Question: I am very new to flutter, Trying to design a login screen as in the image, I took a column and added all the widgets one by one. But coming to bottom part I tried with mainAxisAlignment, crossAxisAlignment still no luck, The bottom part is coming after the login button in the screen i.e Don't have account? and Create Account. I need those fields in bottom left to the screen.Please help how to achieve this.
'''
return MaterialApp(
debugShowCheckedModeBanner: false,
home: Scaffold(
backgroundColor: Color.fromRGBO(150, 169, 62, 1),
body: Column(
mainAxisAlignment: MainAxisAlignment.spaceBetween,
children: <Widget>[
Container(
alignment: Alignment.topCenter,
child: Container(
child: Image.asset('assets/logo_400.png'),
margin: const EdgeInsets.all(60.0),
width: 150.0,
height: 150.0,
),
),
Text(
'Log into your account',
style: TextStyle(color: Colors.white, fontSize: 25),
),
Container(
margin: const EdgeInsets.all(40.0),
child: Column(
children: <Widget>[
TextFormField(
decoration: const InputDecoration(
icon: Icon(
Icons.phone,
color: Colors.white,
),
hintText: '10 digit mobile number',
hintStyle: TextStyle(color: Colors.white)),
),
SizedBox(height: 20,),
TextFormField(
decoration: const InputDecoration(
// enabledBorder: const OutlineInputBorder(
// // width: 0.0 produces a thin "hairline" border
// borderSide: const BorderSide(
// color: Colors.white, width: 0.0),
// ),
// border: const OutlineInputBorder(),
suffixIcon: Icon(
Icons.remove_red_eye,
color: Colors.white,
),
icon: Icon(
Icons.lock,
color: Colors.white,
),
hintText: 'Password',
hintStyle: TextStyle(color: Colors.white)),
),
SizedBox(
height: 5,
),
Row(
mainAxisAlignment: MainAxisAlignment.end,
children: <Widget>[
FlatButton(
//color: Colors.blue,
textColor: Colors.white,
//disabledColor: Colors.grey,
//disabledTextColor: Colors.black,
padding: EdgeInsets.all(8.0),
splashColor: Colors.blueAccent,
onPressed: () {
/*...*/
},
child: Text(
"Forgot Password",
style: TextStyle(
fontSize: 15.0,
decoration: TextDecoration.underline),
),
),
],
),
SizedBox(
height: 25,
),
Container(
margin: EdgeInsets.all(25.0),
child: ButtonTheme(
minWidth: 300.0,
height: 50.0,
buttonColor: Colors.white,
shape: RoundedRectangleBorder(
borderRadius: BorderRadius.circular(10)),
child: RaisedButton(
//shape: StadiumBorder(),
onPressed: () {},
textColor: Colors.black,
padding: const EdgeInsets.all(0.0),
child: Text(
'Login',
style: TextStyle(fontSize: 20),
),
),
),
),
//Spacer(),
SizedBox(
height: 150,
),
Row(
mainAxisAlignment: MainAxisAlignment.end,
children: <Widget>[
Column(
crossAxisAlignment: CrossAxisAlignment.end,
children: <Widget>[
Text(
"Don't have a account?",
style: TextStyle(
color: Colors.white, fontSize: 15),
),
FlatButton(
//color: Colors.blue,
textColor: Colors.white,
//disabledColor: Colors.grey,
//disabledTextColor: Colors.black,
padding: EdgeInsets.all(8.0),
splashColor: Colors.blueAccent,
onPressed: () {
/*...*/
},
child: Text(
"Create Account",
style: TextStyle(
fontSize: 20.0,
decoration: TextDecoration.underline),
),
)
],
)
],
)
],
)),
],
)),
);
'''

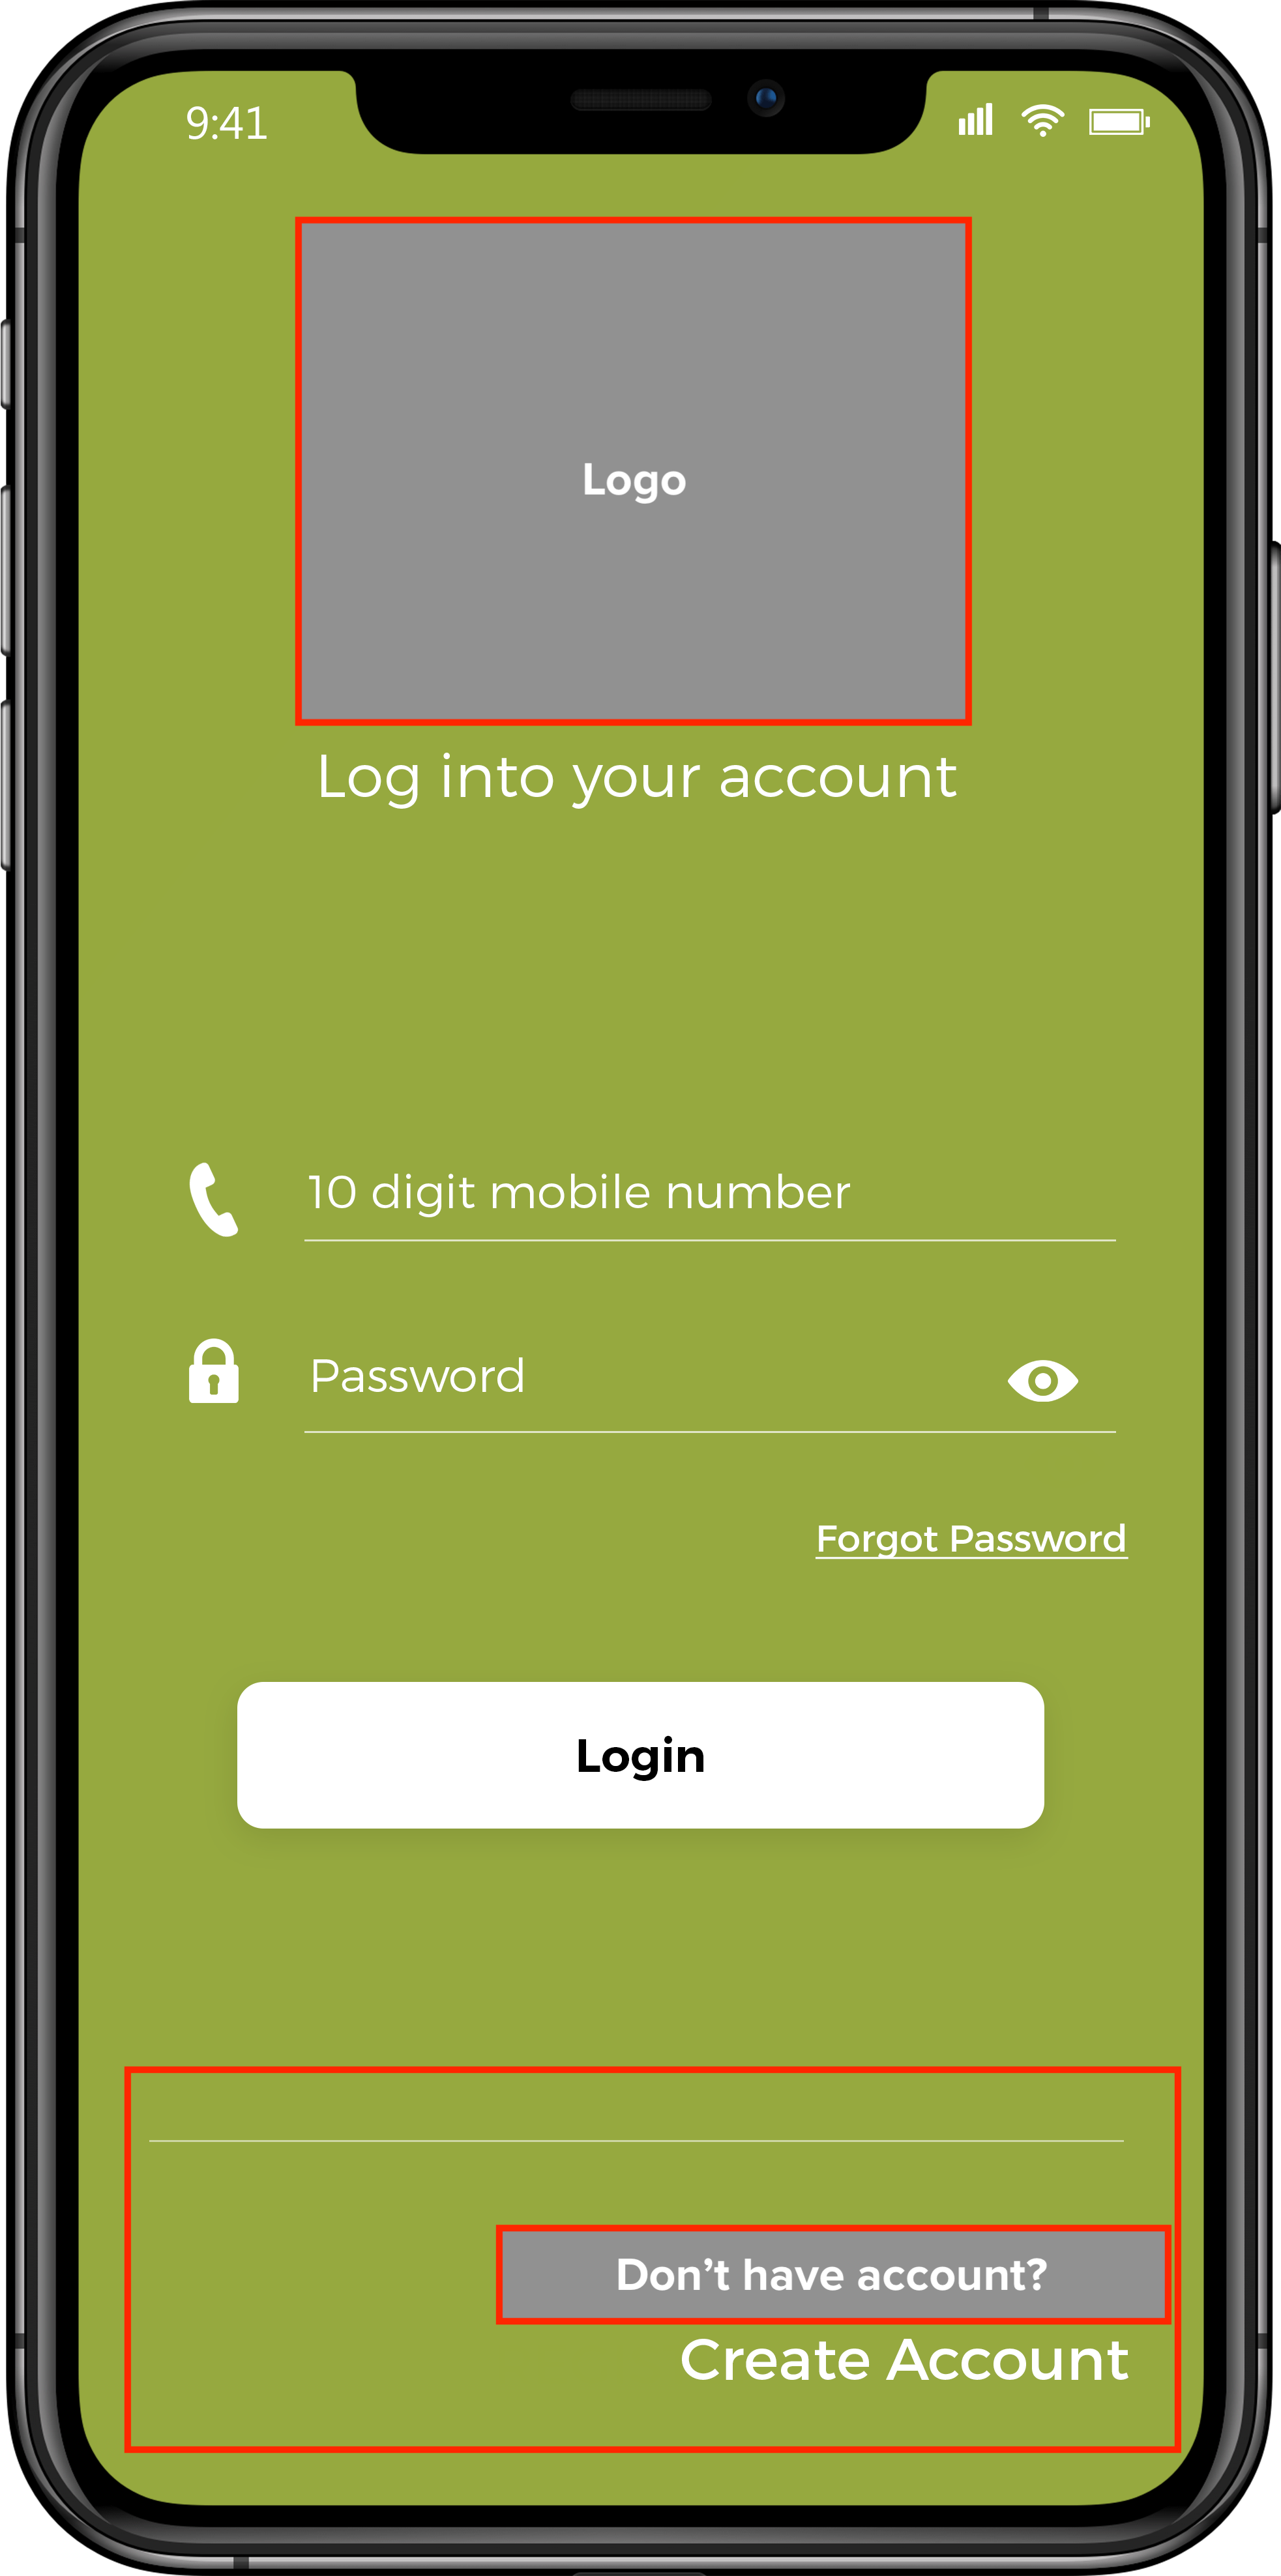
Answer: > Don't have account? and Create Account. I need those fields in bottom
left to the screen
just change
'''
Row(mainAxisAlignment: MainAxisAlignment.end
'''
to
'''
Row(mainAxisAlignment: MainAxisAlignment.start
'''
<URL>
BTW Have you tested this layout in landscape? You should wrap the entire form in a list view so that there is no overflow warnings.